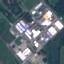
Land use / land cover: Industrial